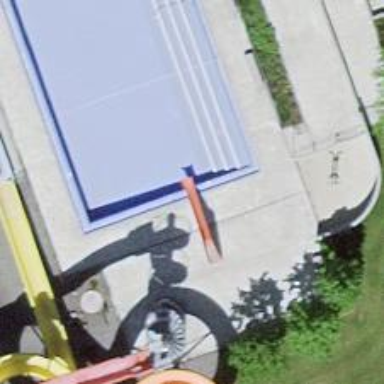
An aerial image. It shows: Water slide attraction.